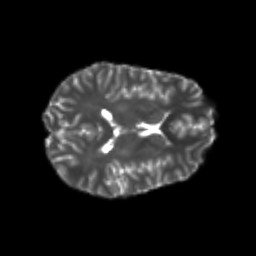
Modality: T2w
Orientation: axial
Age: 20
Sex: female
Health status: healthy
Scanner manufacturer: philips
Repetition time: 7.387 s
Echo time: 0.08599 s